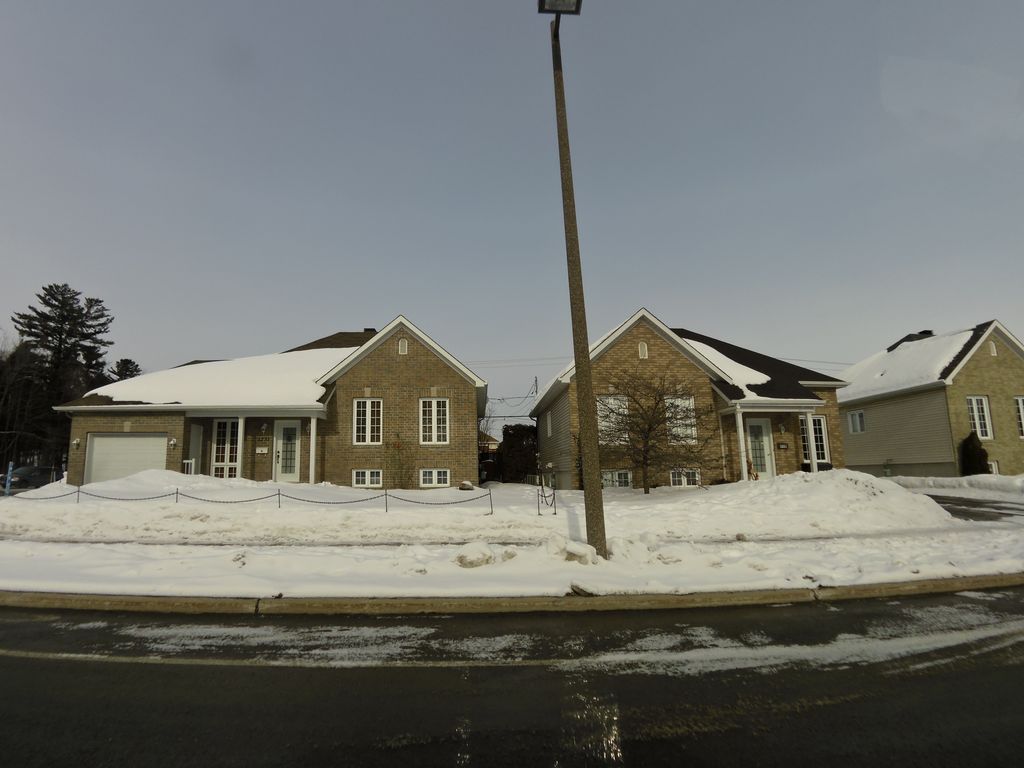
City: ottawa-gatineau